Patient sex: M
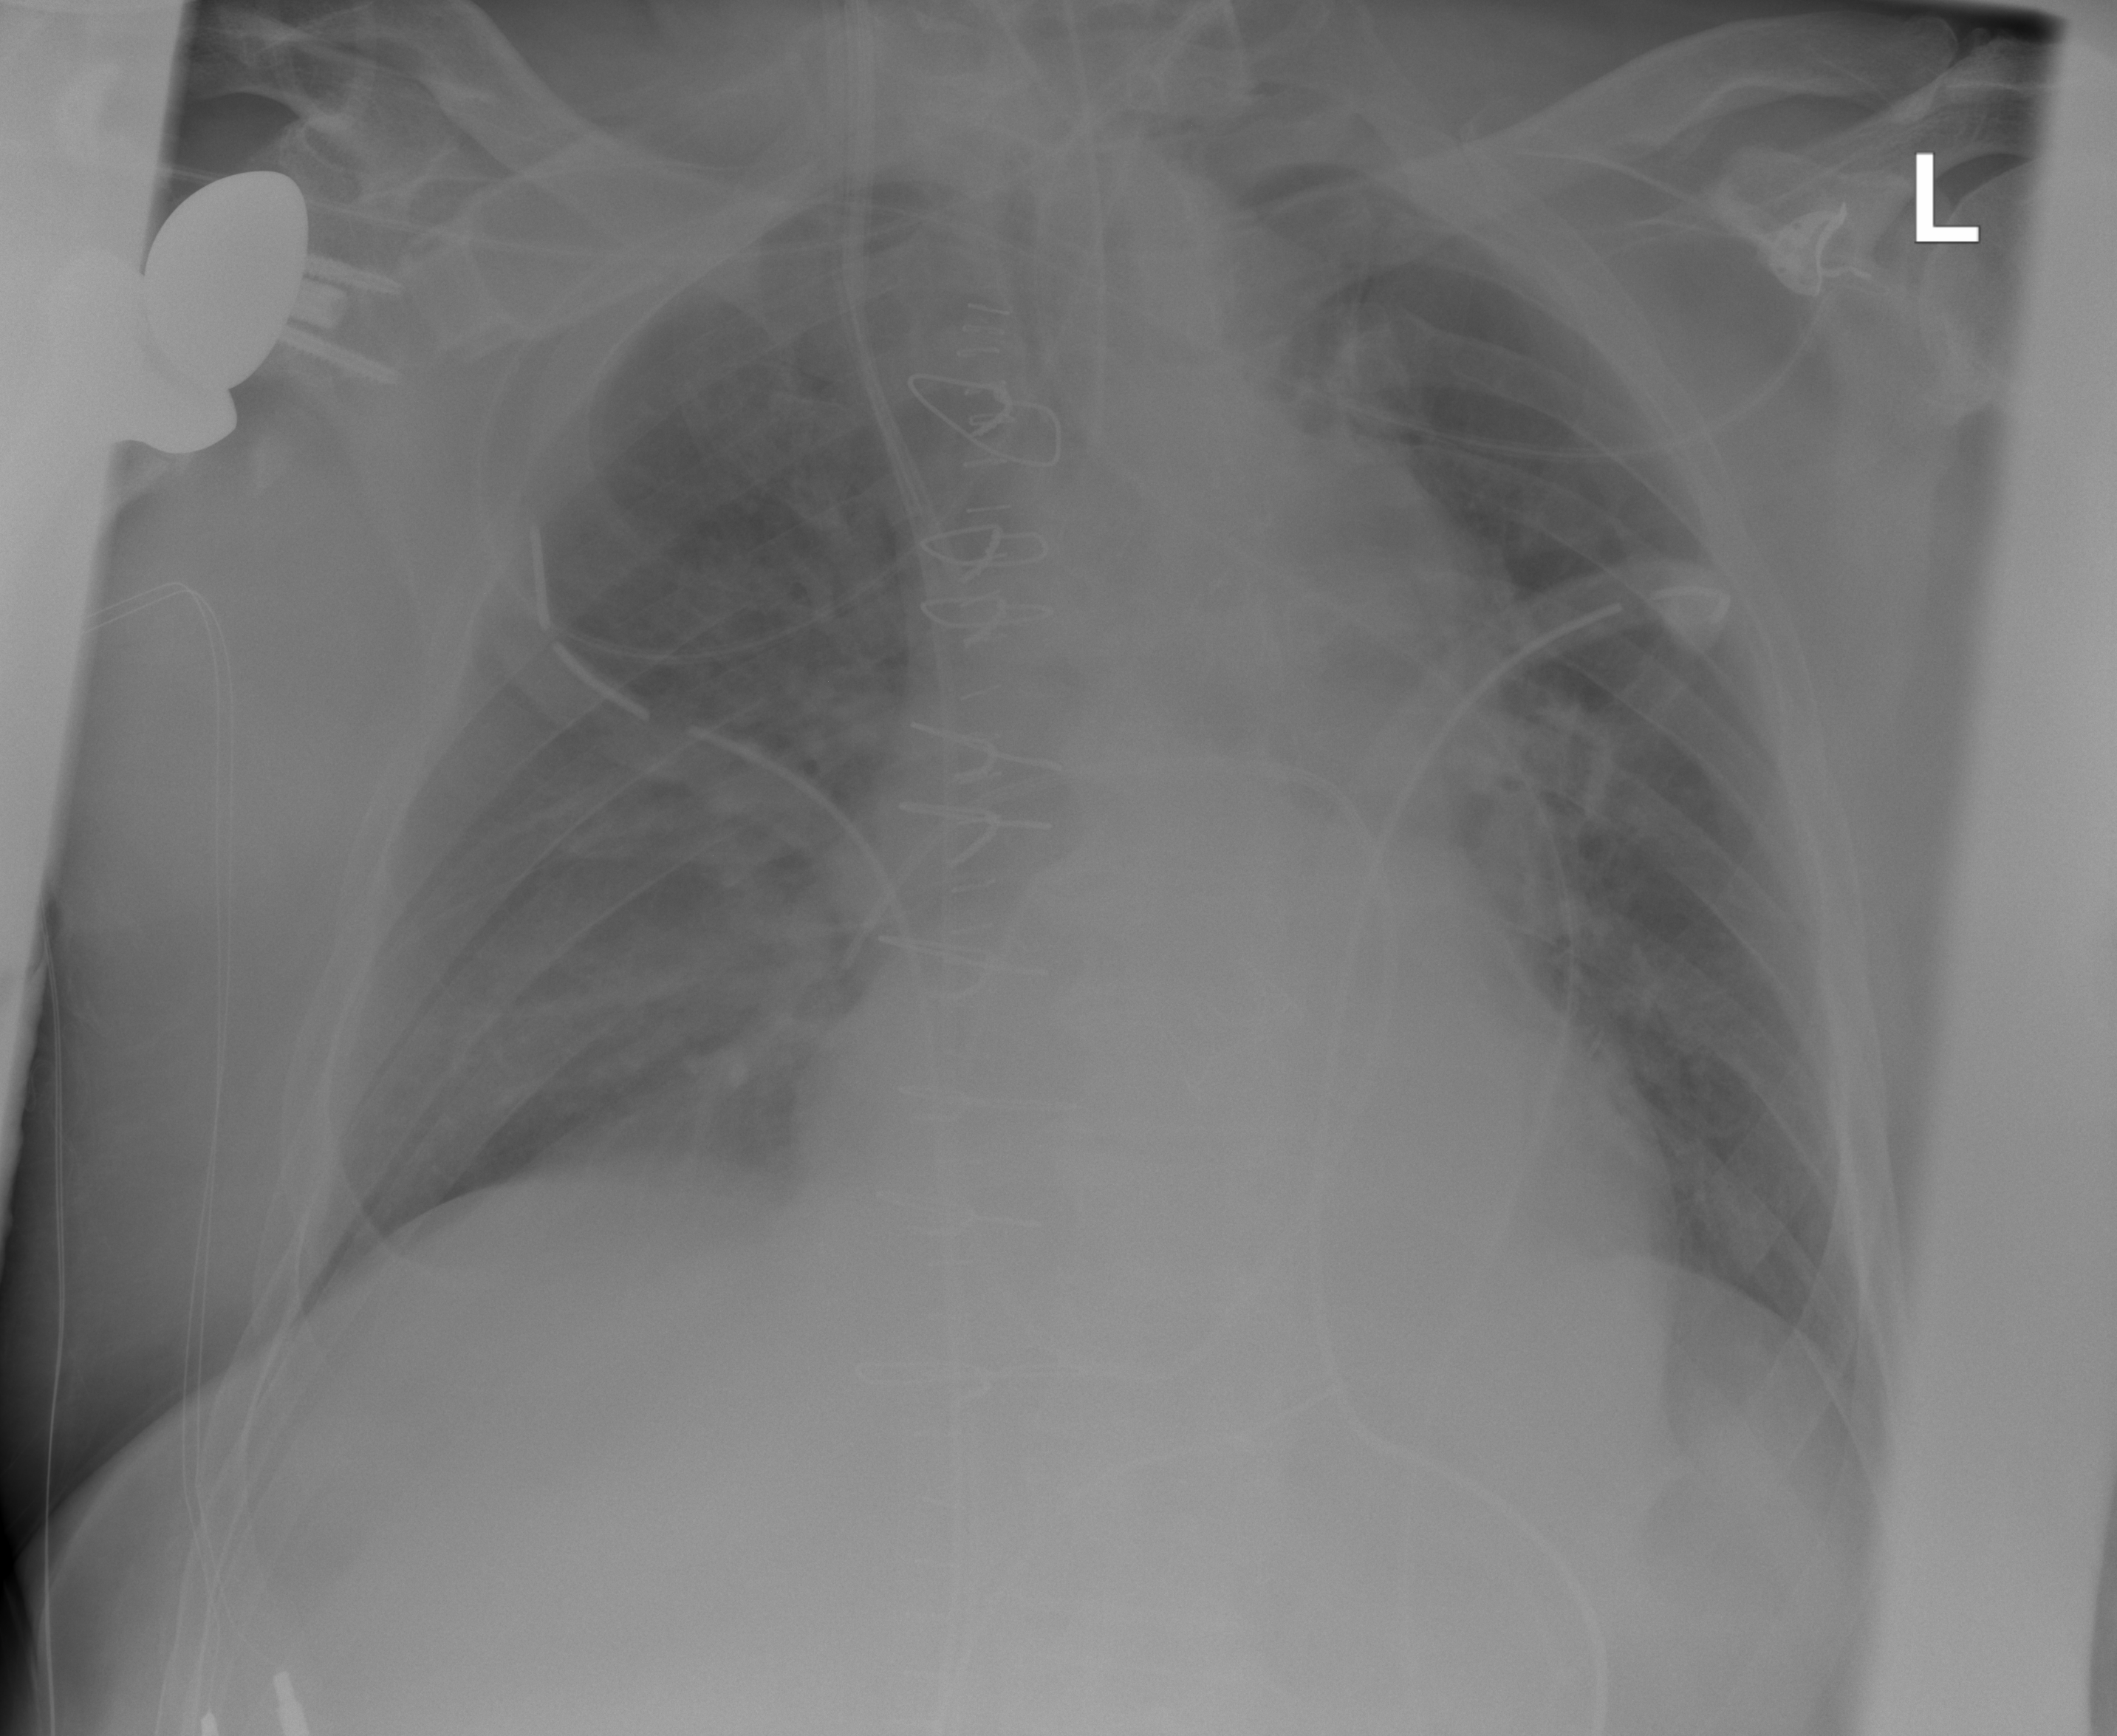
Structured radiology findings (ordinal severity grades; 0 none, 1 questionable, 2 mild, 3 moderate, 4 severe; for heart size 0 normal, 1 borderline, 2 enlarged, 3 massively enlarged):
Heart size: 0
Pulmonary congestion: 2
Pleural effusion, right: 0
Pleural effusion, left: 0
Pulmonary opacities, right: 2
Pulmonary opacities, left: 0
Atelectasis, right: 0
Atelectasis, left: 0